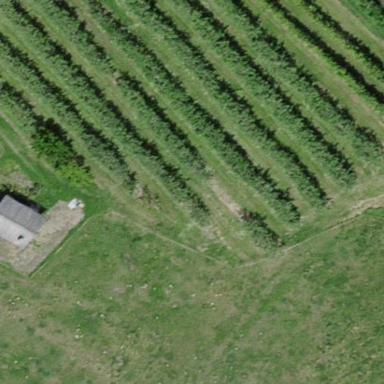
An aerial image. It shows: Orchard.